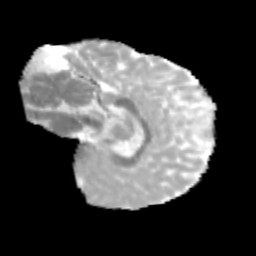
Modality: MD
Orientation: sagittal
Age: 11
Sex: male
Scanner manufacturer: siemens
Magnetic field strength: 3 T
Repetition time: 3.8 s
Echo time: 0.07 s